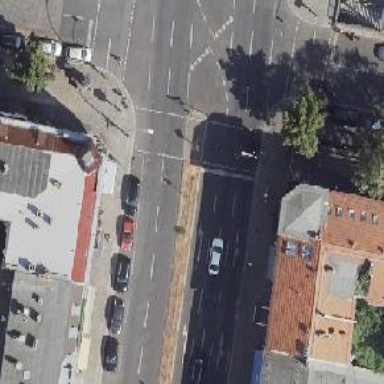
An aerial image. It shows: Crossing with traffic signals.